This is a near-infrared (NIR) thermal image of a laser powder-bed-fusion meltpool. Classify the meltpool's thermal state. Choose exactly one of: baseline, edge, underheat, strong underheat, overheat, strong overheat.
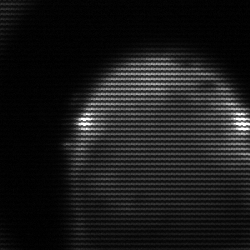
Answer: edge